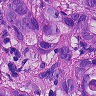
Metastatic tissue present: yes